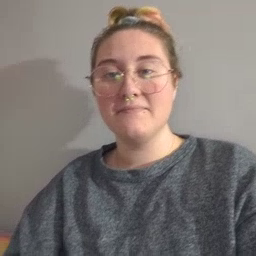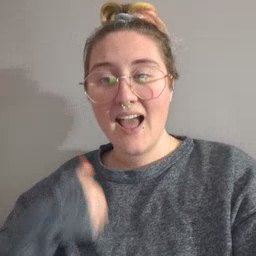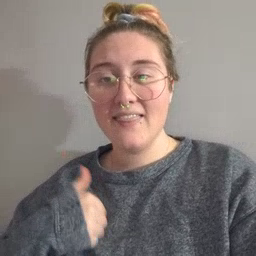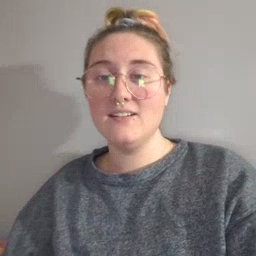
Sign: bath